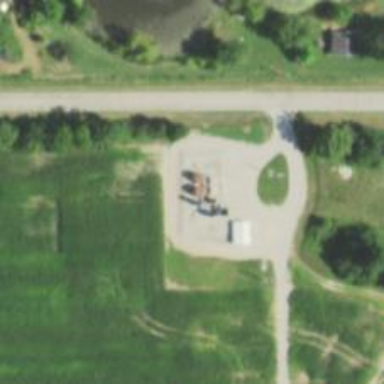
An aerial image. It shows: Storage tank that is man-made.